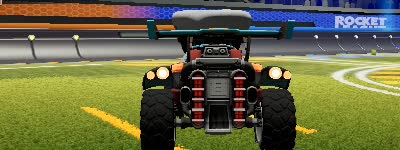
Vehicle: octane